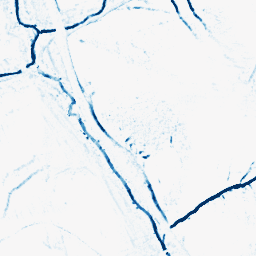
Category: morphological
Decomposition family: morphological_diamond
Decomposition parameters: operation: closing
radius: 3
Upsampling method: cubic_mitchell
Upsampling parameters: scale: 4
Upsampling scale: 4